Field crop: tomato
Growth stage: 2
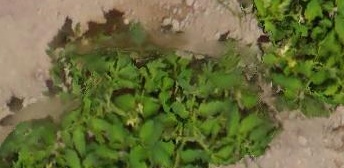
Species: tomato